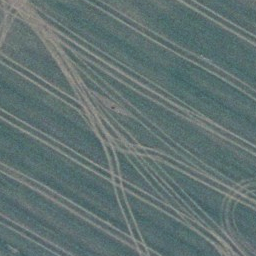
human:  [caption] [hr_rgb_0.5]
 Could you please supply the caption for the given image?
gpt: It is a piece of cropland .

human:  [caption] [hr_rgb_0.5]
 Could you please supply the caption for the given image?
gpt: It is a piece of farmland .

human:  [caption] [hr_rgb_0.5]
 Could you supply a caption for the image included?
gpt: There is a piece of farmland .

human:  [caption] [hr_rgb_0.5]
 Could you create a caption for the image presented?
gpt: There is a piece of cropland .

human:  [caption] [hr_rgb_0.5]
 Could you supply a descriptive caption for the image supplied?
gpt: Here is a piece of farmland .